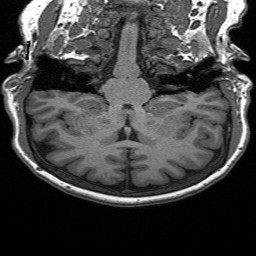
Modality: T1w
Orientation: sagittal
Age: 42
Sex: female